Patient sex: M
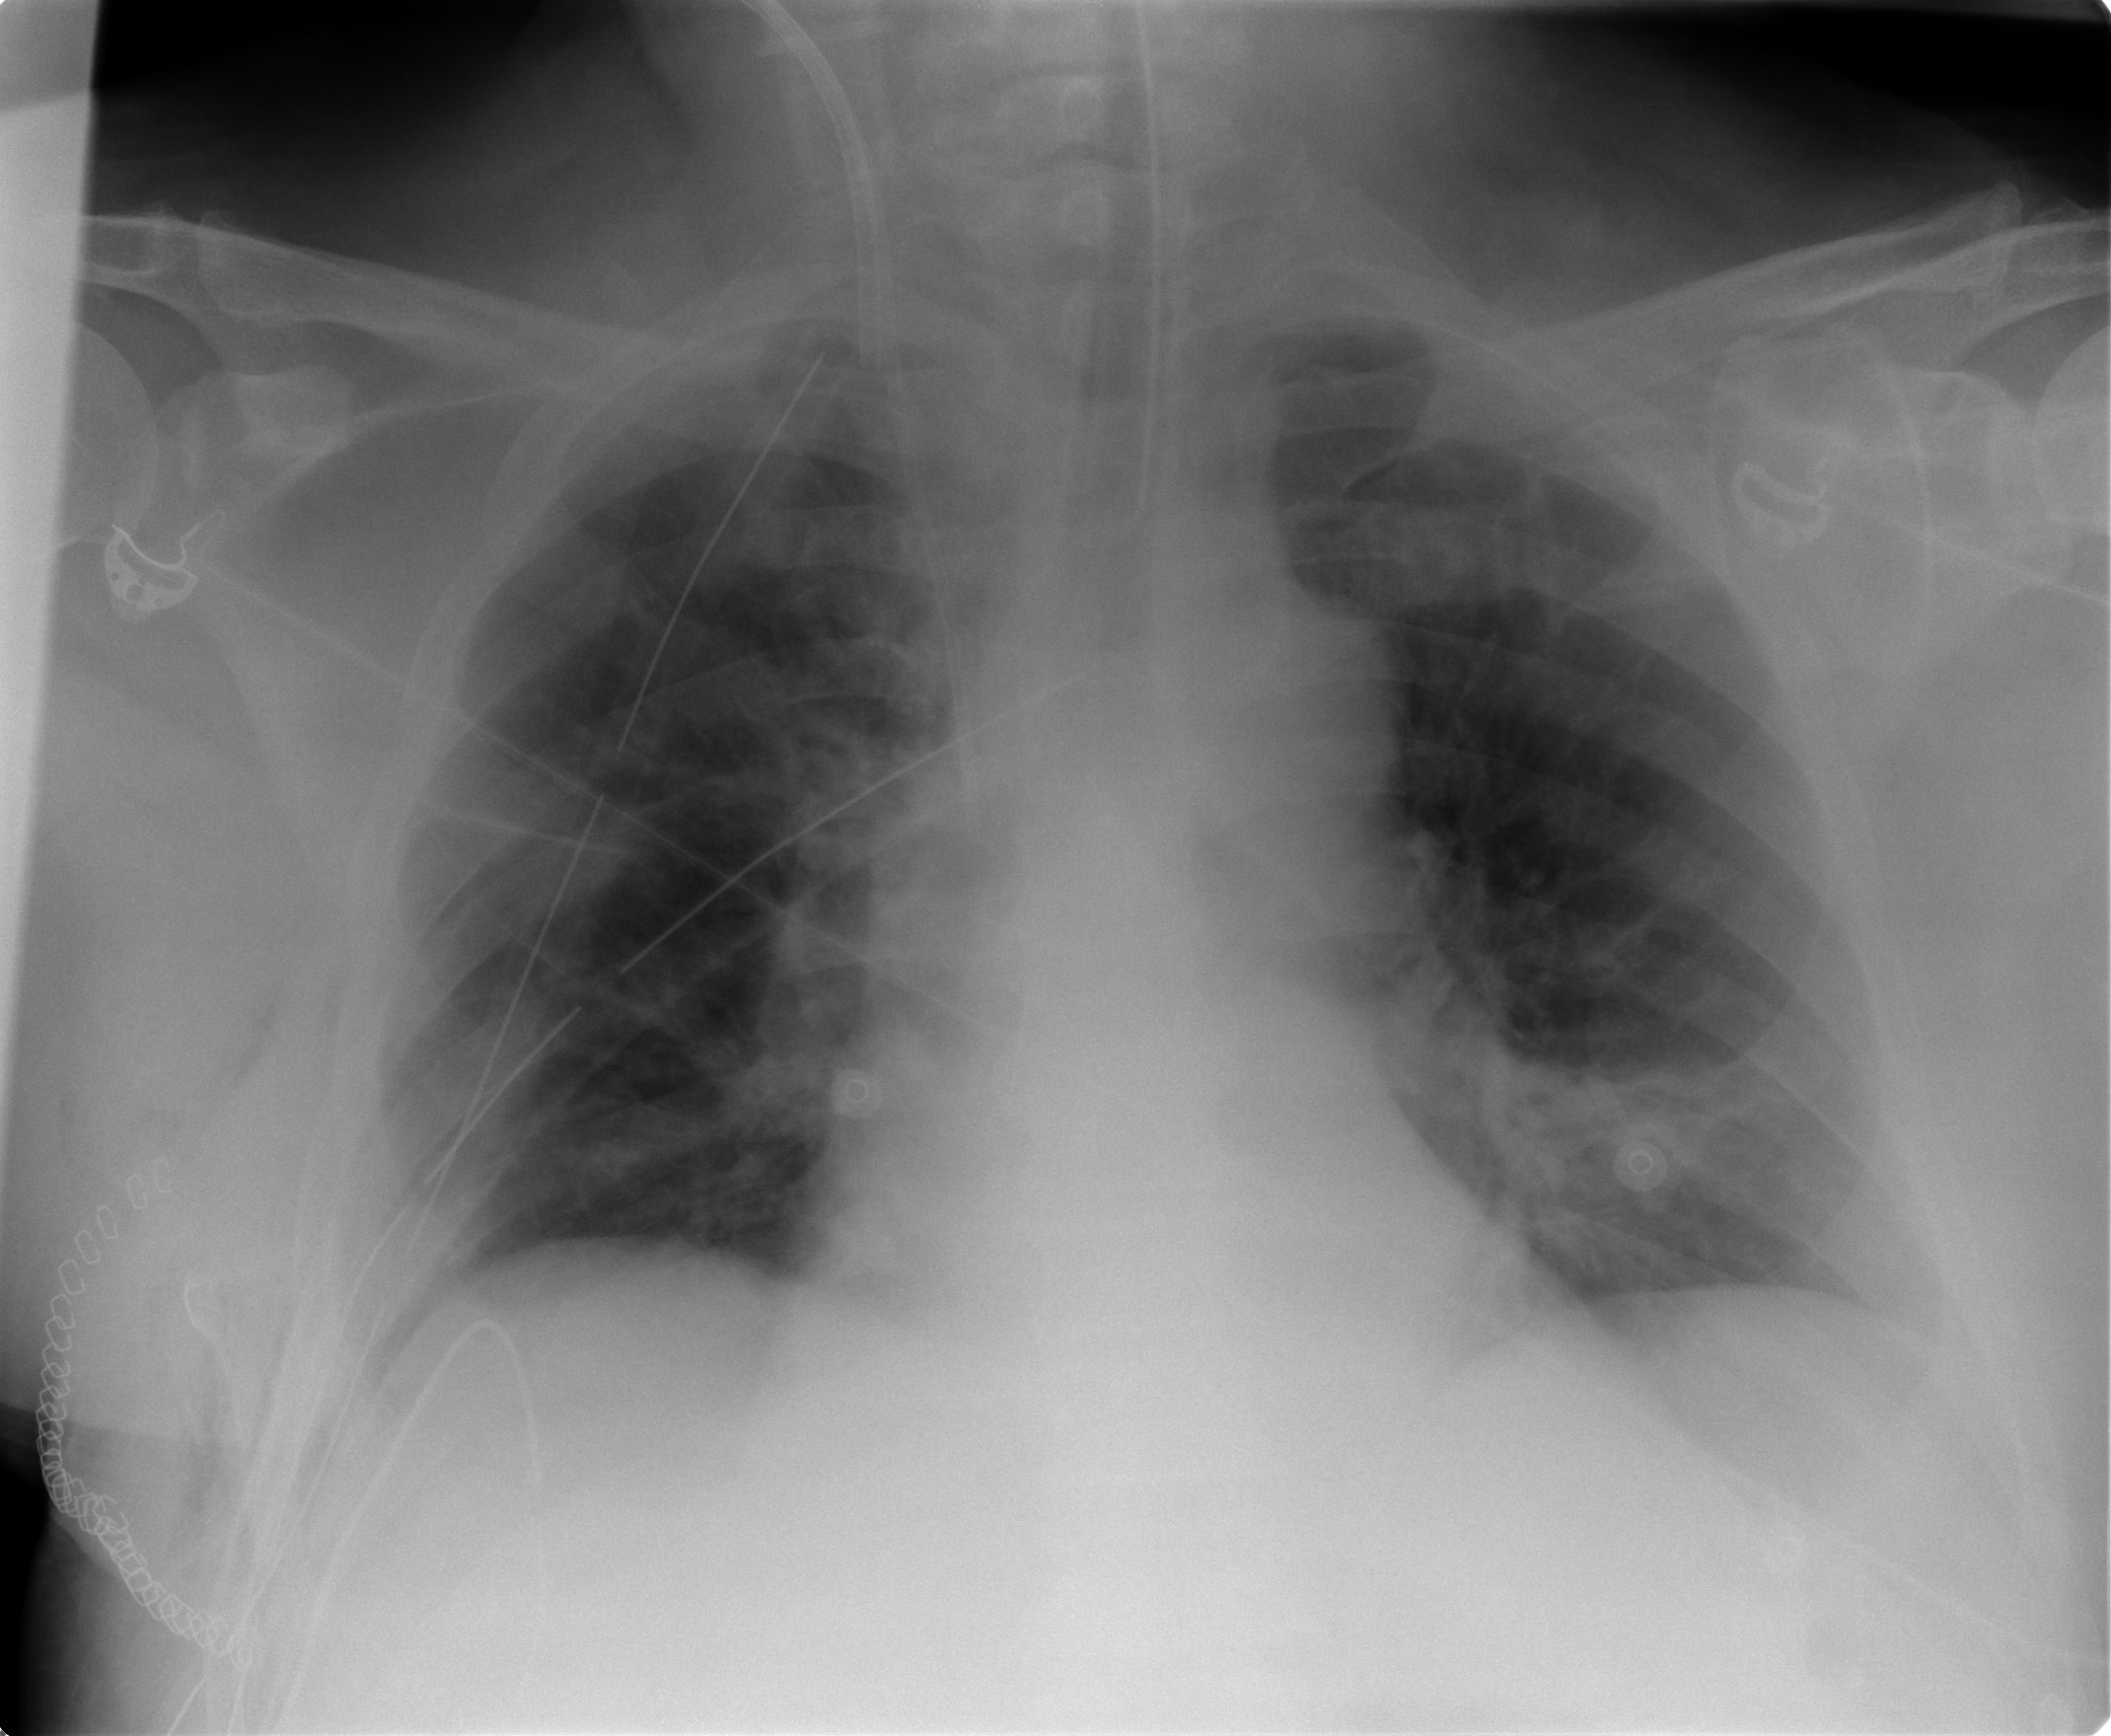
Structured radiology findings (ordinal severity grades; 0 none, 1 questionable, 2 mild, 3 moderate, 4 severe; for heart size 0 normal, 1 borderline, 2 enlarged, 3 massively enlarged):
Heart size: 0
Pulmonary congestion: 1
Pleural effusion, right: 0
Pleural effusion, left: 1
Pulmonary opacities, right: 0
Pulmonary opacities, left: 2
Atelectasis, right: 2
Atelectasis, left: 2